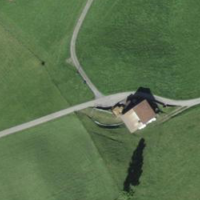
EUNIS habitat code: 24
Species observed at this site:
Buteo buteo